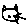
Label: cat